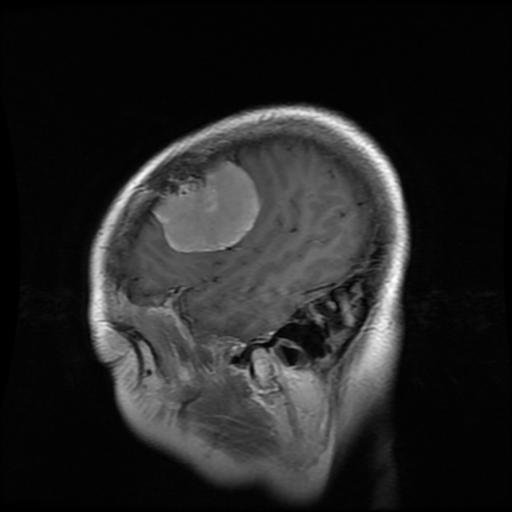
Label: meningioma